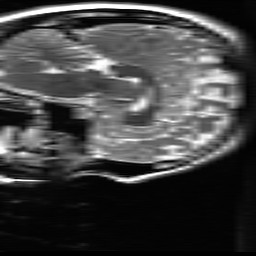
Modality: T2w
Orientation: sagittal
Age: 31
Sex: female
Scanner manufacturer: ge
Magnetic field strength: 3 T
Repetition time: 5.192 s
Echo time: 0.1003 s